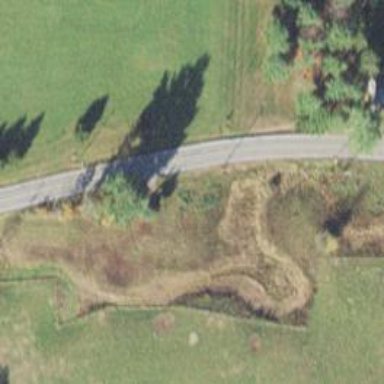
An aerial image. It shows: Driveway.